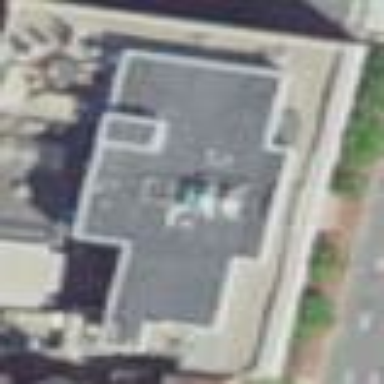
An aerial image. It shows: Building with flat tan roof.